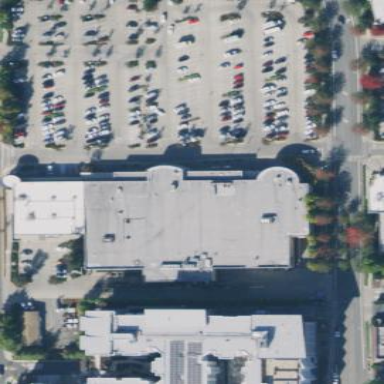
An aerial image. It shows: Retail building.